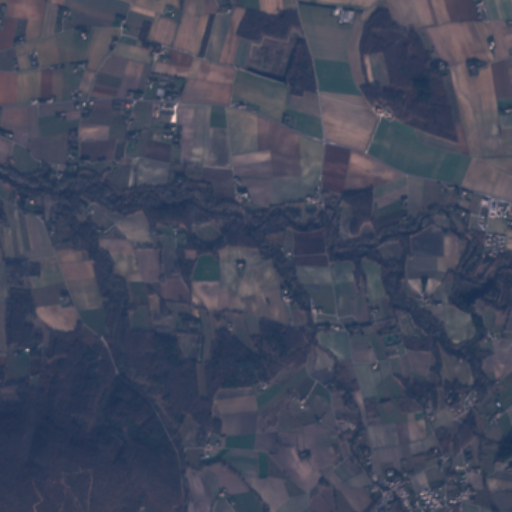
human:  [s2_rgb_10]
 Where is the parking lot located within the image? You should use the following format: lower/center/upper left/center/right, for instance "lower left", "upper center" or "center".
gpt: The parking lot is located in the lower right of the image.
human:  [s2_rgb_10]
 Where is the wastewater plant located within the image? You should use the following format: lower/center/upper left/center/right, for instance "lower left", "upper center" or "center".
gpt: The wastewater plant is located in the lower right of the image.
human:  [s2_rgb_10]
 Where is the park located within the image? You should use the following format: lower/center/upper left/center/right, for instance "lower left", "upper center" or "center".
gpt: There is no park in the image.